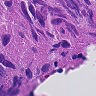
Metastatic tissue present: yes